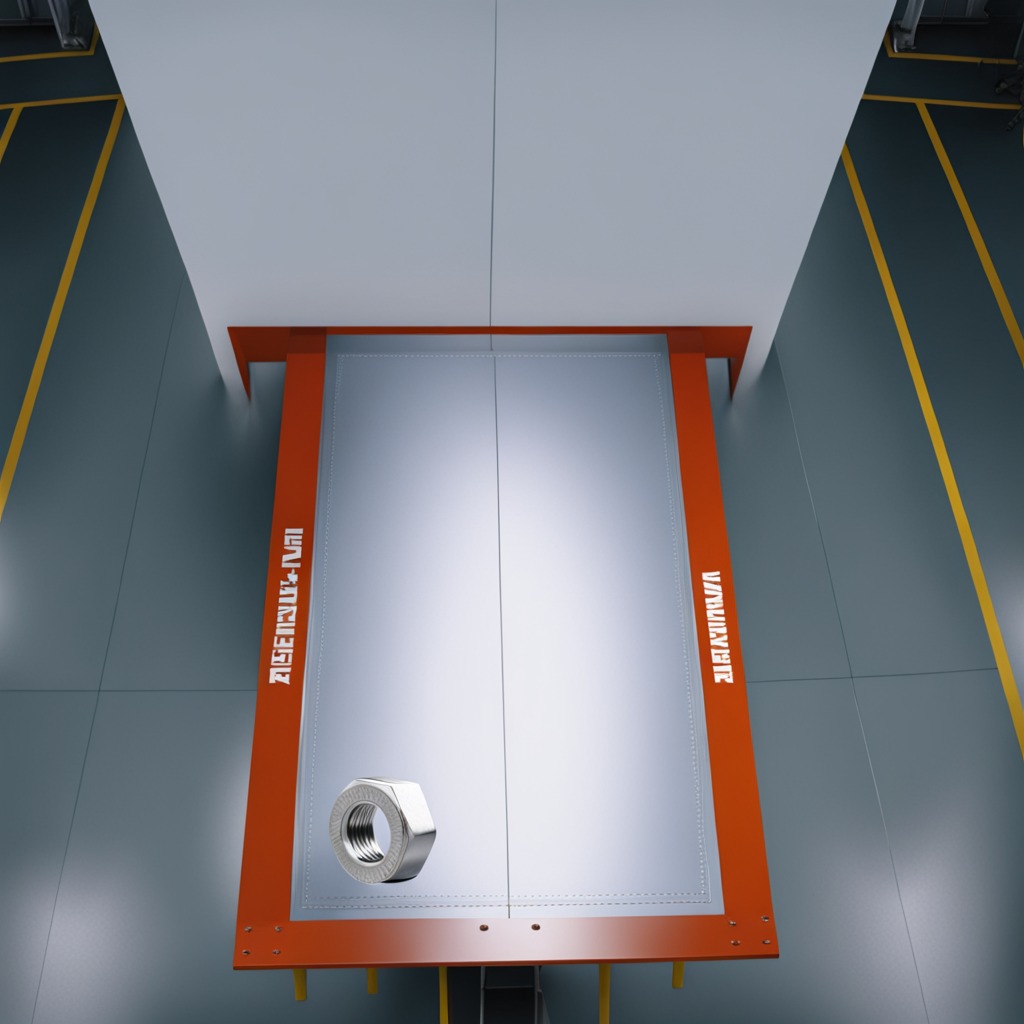
A metal nut is lying on a toolbox surface in an airplane hangar workshop.